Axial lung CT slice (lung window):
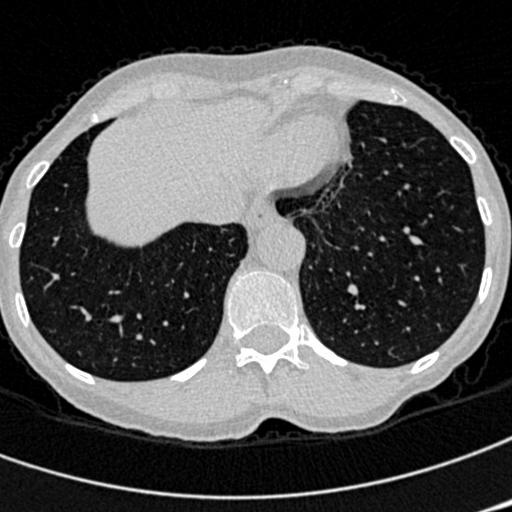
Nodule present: no